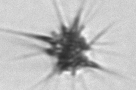
Label: Acantharia